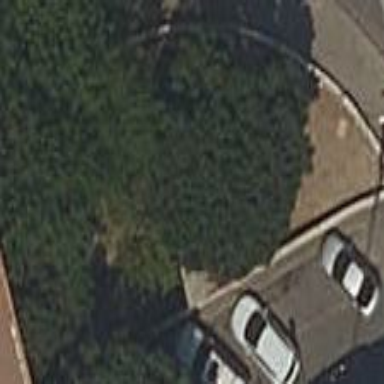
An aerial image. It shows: Grassy area with wall barrier.